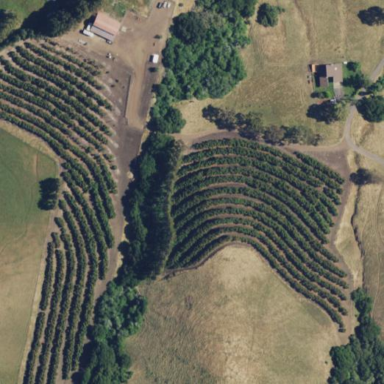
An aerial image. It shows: Orchard.